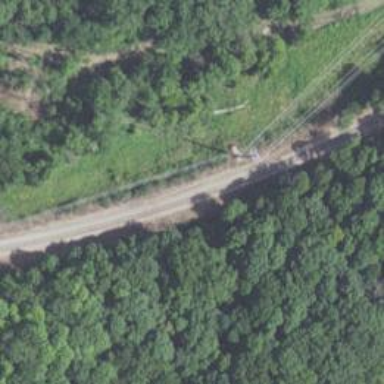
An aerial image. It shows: Rail spur service.